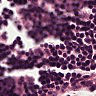
Metastatic tissue present: no